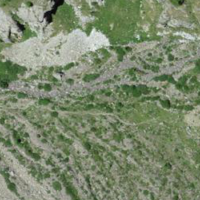
EUNIS habitat code: 31
Species observed at this site:
Vaccinium uliginosum